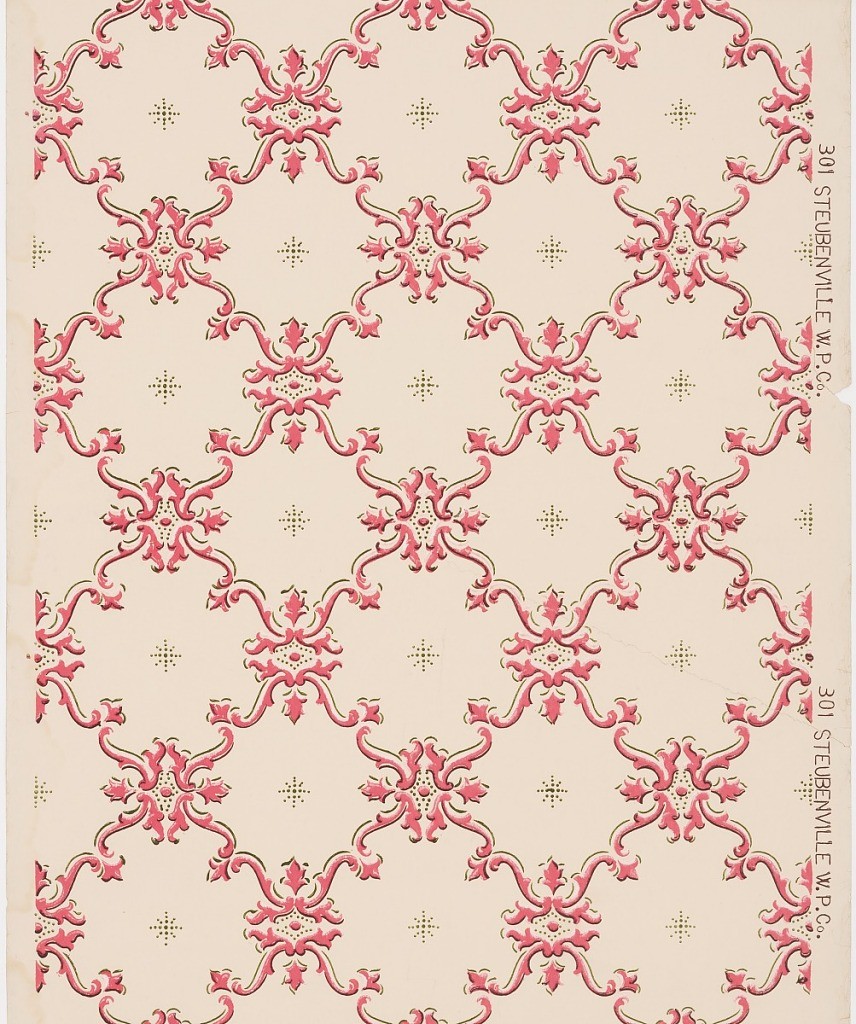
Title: Ceiling paper
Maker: Steubenville Wallpaper Company, The, 1905
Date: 1905–1915
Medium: Machine-printed paper
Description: On light gray ground, dark pink scroll treillage, containing asterisks made up of dots.